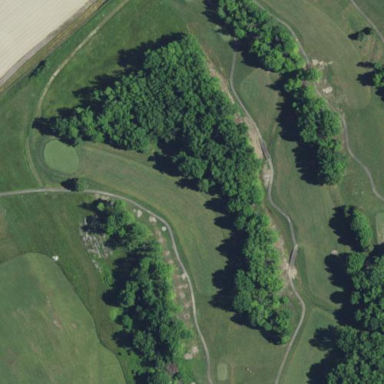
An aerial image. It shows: Golf rough area.